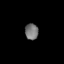
Tissue: lung
Cell type: Epithelial cells
Senescence score: 0.2056
Nuclear area (px): 207
Mean DAPI intensity: 118.643